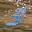
Label: 3